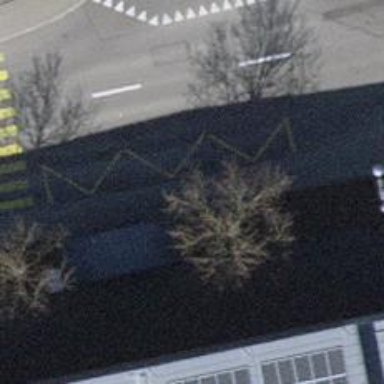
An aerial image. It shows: Bus stop with platform for public transport.